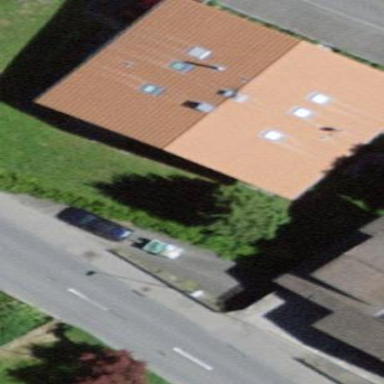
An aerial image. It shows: Residential building.